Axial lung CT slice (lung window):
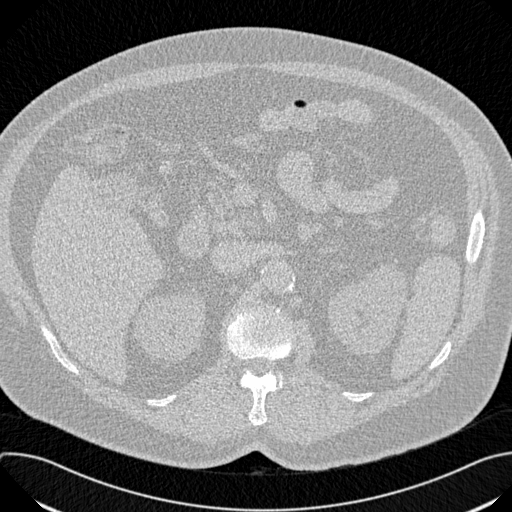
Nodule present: no